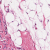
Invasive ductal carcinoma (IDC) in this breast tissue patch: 0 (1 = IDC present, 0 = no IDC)